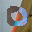
Label: 0